Question: I have to create a navigation drawer with a custom menu item.
I know I can create a ListView with custom item layout or use third-party libs etc., but I feel that would be an overkill for this little modification, because the 'default' working method is almost perfect for me.
I have to draw a little rectangle with different color to every menu item.
Can I achieve this with default components somehow?

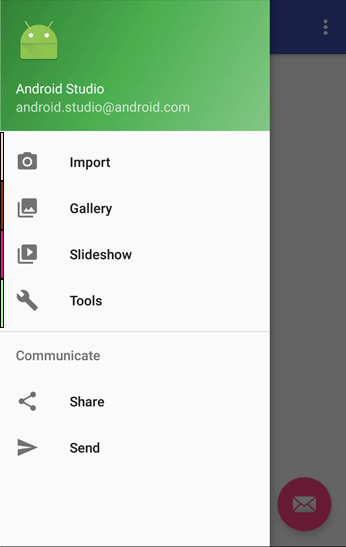
Answer: Finally I've successfully solved the problem by using Mike Penz's <URL> library with custom drawer item and custom item layout.